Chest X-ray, AP view. Patient: 39 years old, sex M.
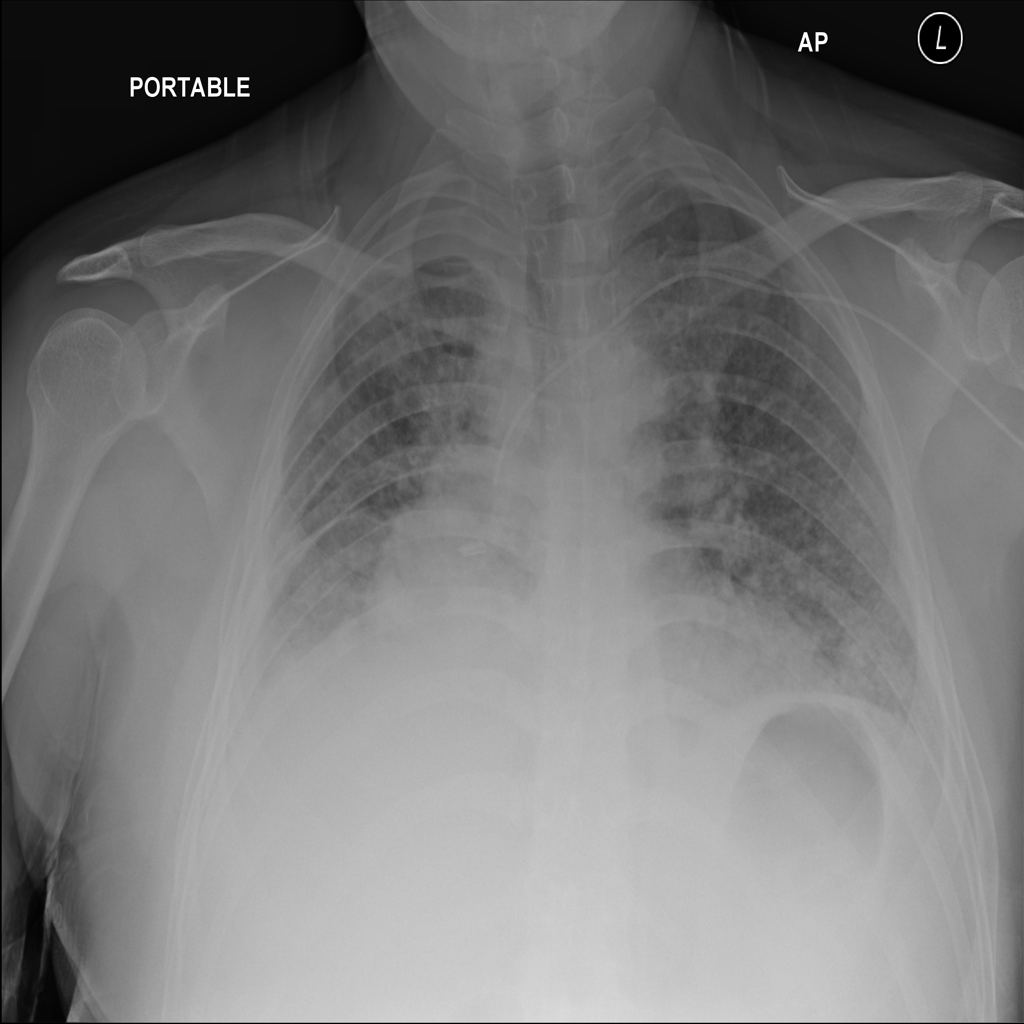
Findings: Infiltration, Nodule